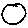
Label: circle